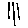
Label: line